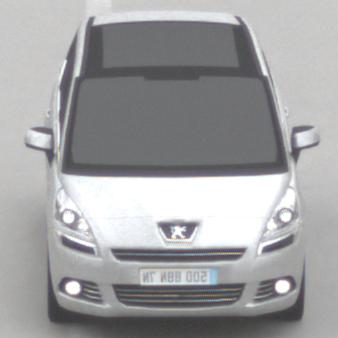
Make: Peugeot
Model: 5008 120 VTi
Detailed model: 5008 (I) Van
Model produced from: 2009/10
Model produced until: 2011/07
Doors: 5
Color: white
Road condition: dry road
Daytime: midday
Contrast: low contrast